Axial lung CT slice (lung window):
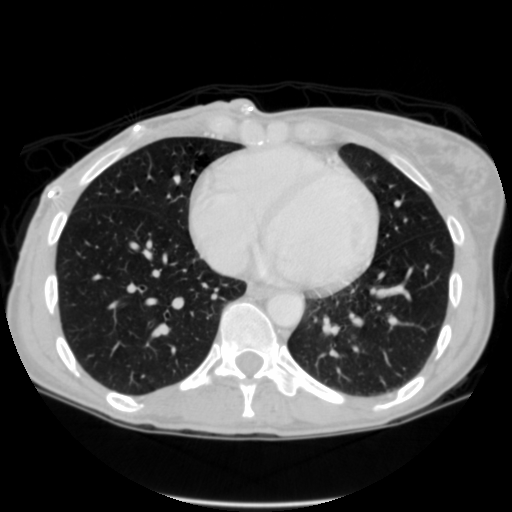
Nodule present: no